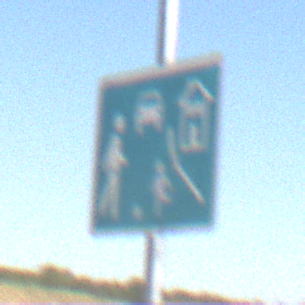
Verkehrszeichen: BeginnVerkehrsberuhigterBereich
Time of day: Midday
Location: Outdoor (RoadRail)
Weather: Clear
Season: Summer
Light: Natural